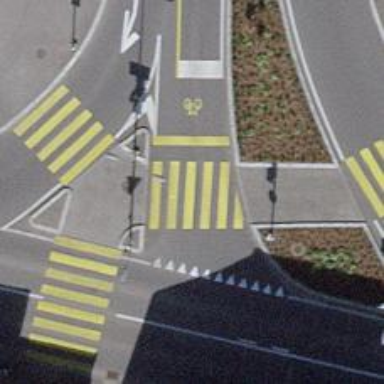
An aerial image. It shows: Zebra crossing on the road.